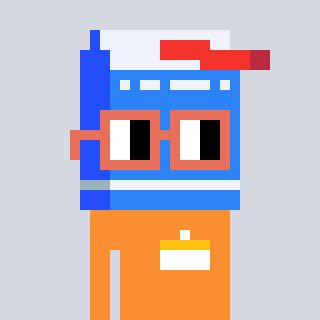
a pixel art character with square orange glasses, a milk-shaped head and a orange-colored body on a cool background